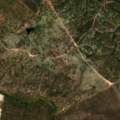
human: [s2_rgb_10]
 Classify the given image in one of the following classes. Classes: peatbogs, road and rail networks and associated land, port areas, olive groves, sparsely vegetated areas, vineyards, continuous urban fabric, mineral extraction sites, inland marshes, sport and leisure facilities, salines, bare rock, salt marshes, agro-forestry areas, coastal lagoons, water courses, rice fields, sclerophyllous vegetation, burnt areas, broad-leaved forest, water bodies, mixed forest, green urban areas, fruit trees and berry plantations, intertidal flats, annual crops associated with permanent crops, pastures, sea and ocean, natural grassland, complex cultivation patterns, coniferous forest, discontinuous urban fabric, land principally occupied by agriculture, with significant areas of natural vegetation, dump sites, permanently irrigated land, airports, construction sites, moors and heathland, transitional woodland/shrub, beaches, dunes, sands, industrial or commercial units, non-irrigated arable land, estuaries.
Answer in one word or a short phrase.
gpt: agro-forestry areas, broad-leaved forest, transitional woodland/shrub